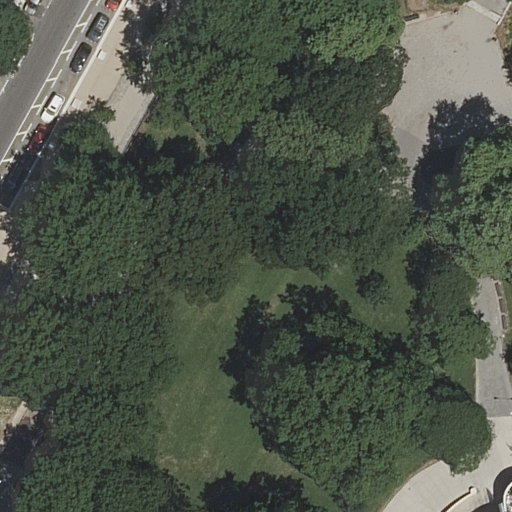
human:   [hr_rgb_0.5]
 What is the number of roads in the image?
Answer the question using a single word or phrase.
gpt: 8

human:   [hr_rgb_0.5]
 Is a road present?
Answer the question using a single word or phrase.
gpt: yes

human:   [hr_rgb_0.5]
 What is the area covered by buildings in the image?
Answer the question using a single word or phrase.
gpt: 70m2

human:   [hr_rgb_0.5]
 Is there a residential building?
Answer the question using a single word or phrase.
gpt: yes

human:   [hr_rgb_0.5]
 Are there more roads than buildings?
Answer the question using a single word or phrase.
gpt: yes

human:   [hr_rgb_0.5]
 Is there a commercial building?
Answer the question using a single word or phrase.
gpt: no

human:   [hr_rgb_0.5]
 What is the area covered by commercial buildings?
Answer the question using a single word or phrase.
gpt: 0m2

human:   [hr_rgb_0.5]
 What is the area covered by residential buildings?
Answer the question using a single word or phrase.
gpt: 70m2

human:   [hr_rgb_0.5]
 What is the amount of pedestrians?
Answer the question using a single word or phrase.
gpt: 1

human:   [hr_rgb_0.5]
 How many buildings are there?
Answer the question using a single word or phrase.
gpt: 1

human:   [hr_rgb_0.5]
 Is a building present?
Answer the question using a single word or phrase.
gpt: yes

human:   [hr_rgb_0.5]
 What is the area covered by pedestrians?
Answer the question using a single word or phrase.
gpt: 666m2

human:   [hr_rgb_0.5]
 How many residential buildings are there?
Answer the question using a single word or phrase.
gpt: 1

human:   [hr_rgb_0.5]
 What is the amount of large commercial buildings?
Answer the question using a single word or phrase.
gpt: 0

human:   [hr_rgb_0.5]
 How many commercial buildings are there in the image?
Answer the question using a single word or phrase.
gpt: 0

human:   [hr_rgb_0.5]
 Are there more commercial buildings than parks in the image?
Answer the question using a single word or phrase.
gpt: no

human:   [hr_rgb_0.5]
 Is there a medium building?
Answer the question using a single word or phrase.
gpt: no

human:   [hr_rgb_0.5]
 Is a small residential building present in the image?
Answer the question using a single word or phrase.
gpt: yes

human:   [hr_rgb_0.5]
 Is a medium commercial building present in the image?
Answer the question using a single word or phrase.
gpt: no

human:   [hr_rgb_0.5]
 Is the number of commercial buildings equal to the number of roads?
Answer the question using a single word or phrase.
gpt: no

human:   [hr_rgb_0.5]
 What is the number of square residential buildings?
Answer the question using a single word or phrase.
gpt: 0

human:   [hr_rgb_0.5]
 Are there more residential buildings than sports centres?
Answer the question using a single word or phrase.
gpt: no

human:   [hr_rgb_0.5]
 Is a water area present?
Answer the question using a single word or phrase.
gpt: no

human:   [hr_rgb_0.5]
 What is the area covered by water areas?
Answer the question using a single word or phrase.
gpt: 0m2

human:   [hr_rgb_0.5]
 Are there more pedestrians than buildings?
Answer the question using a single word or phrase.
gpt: no

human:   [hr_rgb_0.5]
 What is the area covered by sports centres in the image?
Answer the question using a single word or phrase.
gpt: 4m2

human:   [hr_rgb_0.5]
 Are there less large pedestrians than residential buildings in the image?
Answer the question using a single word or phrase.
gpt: no

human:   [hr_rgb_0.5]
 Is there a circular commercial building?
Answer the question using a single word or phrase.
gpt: no

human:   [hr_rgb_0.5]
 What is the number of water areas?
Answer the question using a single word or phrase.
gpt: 0

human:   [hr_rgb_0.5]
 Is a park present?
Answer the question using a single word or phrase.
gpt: yes

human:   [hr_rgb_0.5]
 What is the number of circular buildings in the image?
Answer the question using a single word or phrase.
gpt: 0

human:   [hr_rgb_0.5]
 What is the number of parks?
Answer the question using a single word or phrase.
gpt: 1

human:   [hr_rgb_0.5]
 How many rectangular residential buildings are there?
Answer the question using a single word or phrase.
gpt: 1

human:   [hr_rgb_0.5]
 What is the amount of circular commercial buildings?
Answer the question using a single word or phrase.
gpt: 0

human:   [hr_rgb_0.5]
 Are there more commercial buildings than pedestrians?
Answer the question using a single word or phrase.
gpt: no

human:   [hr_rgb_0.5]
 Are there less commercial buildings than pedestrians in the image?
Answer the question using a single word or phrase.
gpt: yes

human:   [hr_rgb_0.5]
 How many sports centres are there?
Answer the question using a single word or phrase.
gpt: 1

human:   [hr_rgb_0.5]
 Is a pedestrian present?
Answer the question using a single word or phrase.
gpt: yes

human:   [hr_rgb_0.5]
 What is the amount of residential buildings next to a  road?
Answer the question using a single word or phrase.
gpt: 1

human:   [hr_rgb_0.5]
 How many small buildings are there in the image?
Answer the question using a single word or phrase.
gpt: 1

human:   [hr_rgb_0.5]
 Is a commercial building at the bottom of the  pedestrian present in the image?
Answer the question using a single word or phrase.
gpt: no

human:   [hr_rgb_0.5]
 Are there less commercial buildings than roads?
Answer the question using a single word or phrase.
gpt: yes

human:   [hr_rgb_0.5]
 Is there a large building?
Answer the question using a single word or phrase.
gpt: no

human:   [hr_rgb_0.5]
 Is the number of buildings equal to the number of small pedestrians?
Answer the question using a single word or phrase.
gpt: no

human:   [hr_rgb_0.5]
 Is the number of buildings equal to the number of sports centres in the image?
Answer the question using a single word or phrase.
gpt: yes

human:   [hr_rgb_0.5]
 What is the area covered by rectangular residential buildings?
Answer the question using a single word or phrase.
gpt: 70m2

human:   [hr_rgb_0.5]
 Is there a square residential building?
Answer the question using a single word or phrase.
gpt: no

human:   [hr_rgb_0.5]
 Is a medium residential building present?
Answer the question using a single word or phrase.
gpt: no

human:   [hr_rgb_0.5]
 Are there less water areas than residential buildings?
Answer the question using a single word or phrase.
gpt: yes

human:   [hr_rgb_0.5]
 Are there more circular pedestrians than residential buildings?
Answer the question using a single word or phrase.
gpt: no

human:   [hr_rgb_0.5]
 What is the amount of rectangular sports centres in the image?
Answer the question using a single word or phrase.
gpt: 0

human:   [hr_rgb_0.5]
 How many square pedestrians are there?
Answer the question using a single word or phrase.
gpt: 1

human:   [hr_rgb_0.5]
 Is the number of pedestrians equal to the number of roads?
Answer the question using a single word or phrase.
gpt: no

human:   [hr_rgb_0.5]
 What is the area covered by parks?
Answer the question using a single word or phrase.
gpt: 186m2

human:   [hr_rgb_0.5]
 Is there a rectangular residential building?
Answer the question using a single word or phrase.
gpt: yes

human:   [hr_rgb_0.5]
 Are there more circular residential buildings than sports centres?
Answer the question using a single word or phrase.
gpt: no

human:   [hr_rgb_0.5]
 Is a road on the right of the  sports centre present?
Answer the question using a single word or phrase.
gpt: no

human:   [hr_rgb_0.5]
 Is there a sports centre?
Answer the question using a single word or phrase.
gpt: yes

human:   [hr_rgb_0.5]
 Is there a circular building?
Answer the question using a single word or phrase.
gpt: no

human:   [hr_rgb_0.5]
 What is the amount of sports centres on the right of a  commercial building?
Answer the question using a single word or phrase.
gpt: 0

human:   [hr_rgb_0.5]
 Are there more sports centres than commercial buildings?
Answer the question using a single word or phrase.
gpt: yes

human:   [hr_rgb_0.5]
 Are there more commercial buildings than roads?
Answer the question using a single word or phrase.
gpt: no

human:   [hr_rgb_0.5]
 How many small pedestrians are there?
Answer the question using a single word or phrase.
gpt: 0

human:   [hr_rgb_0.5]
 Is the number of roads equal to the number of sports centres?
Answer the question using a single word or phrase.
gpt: no